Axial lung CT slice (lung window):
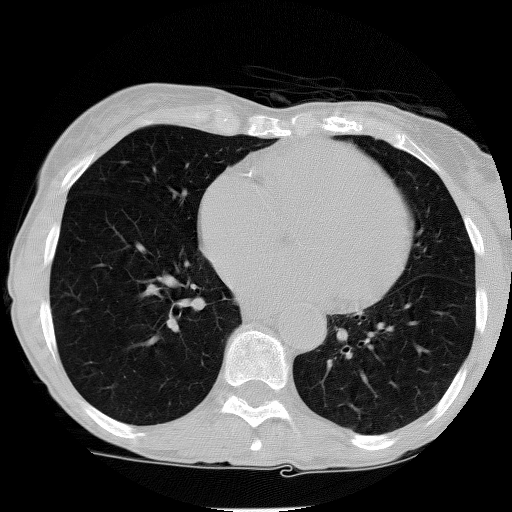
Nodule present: no